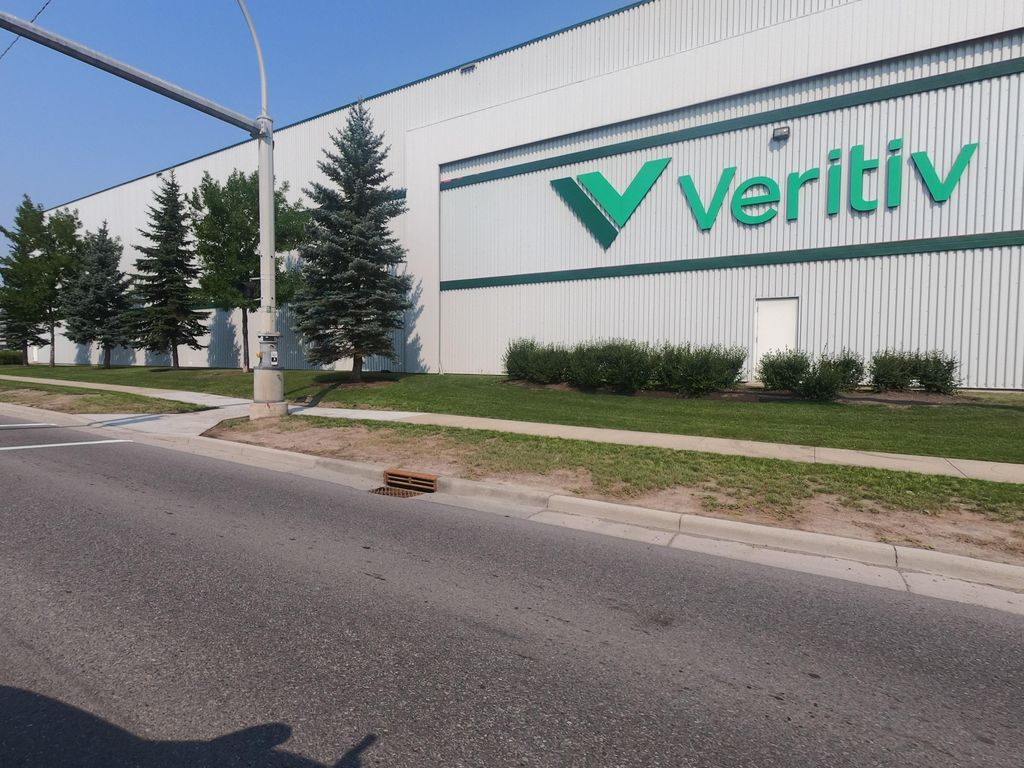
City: calgary